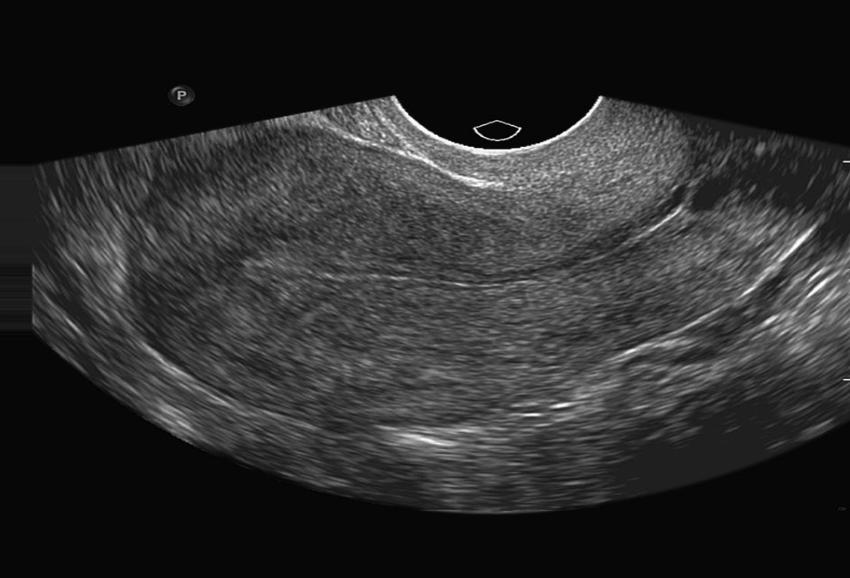
Label: notinfected